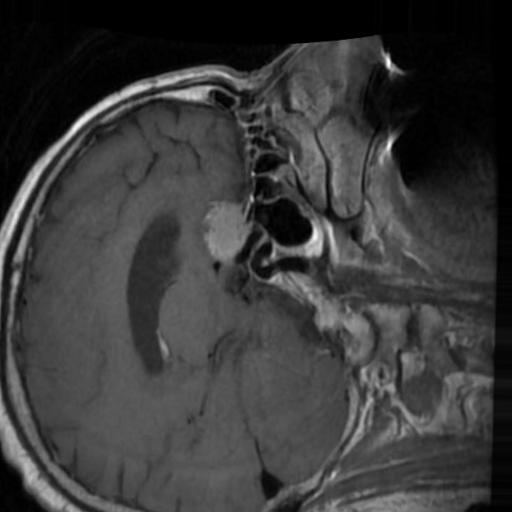
Label: brain_tumor